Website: bh-photo
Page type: customer-info-address
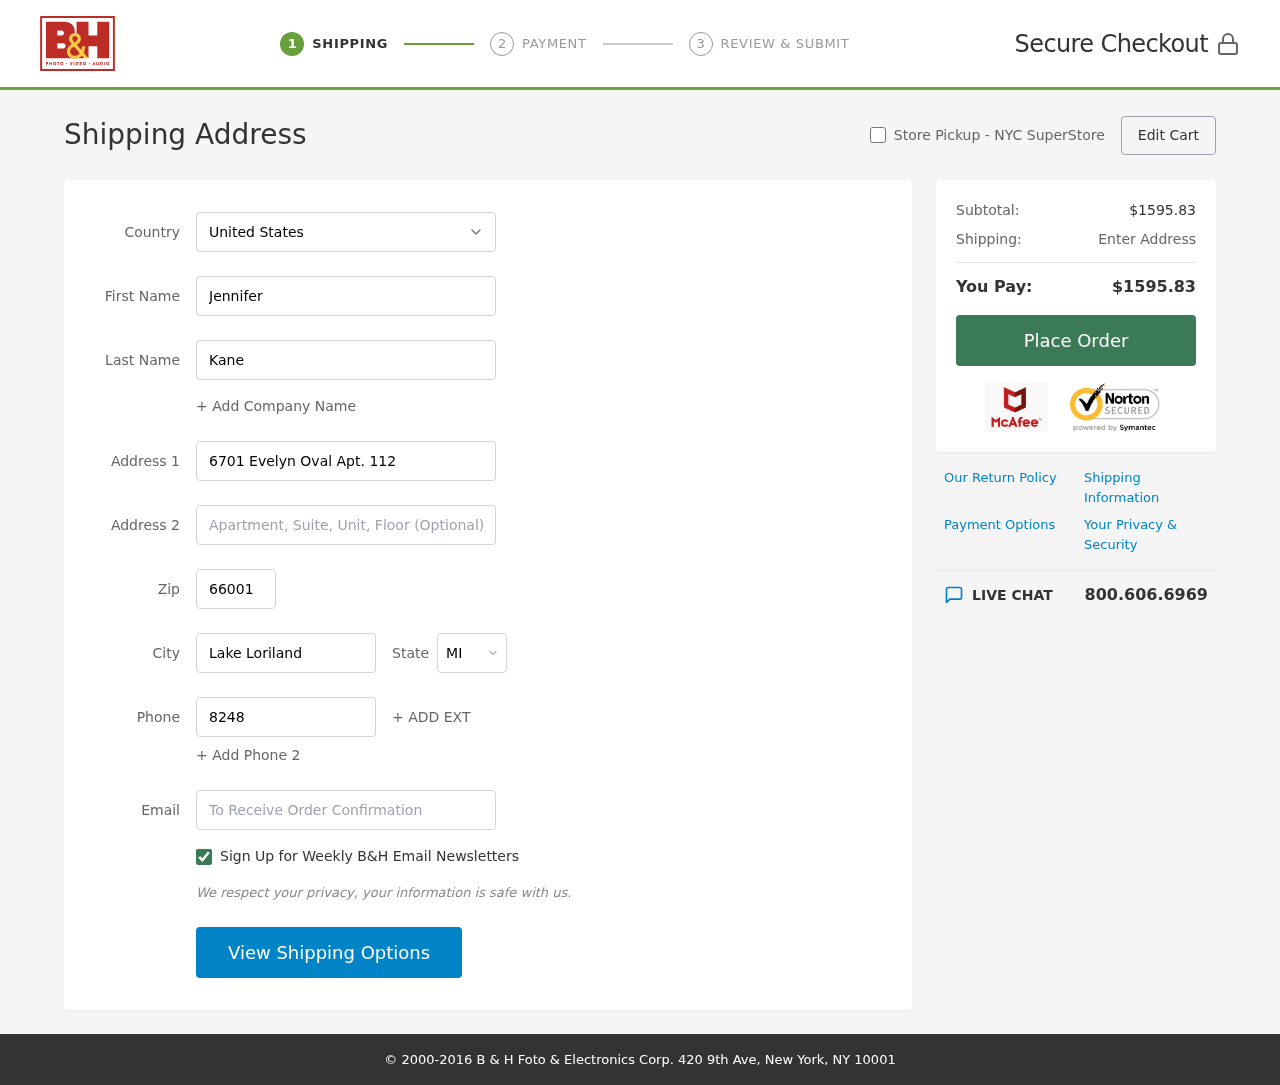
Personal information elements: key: PII_CITY
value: Lake Loriland
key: PII_COUNTRY
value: United States
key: PII_EMAIL
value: jkane@yahoo.com
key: PII_FIRSTNAME
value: Jennifer
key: PII_LASTNAME
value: Kane
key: PII_PHONE
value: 8248354529
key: PII_POSTCODE
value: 66001
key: PII_STATE_ABBR
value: MI
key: PII_STREET
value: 6701 Evelyn Oval Apt. 112
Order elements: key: ORDER_SUBTOTAL
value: $1595.83
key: ORDER_TOTAL
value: $1595.83